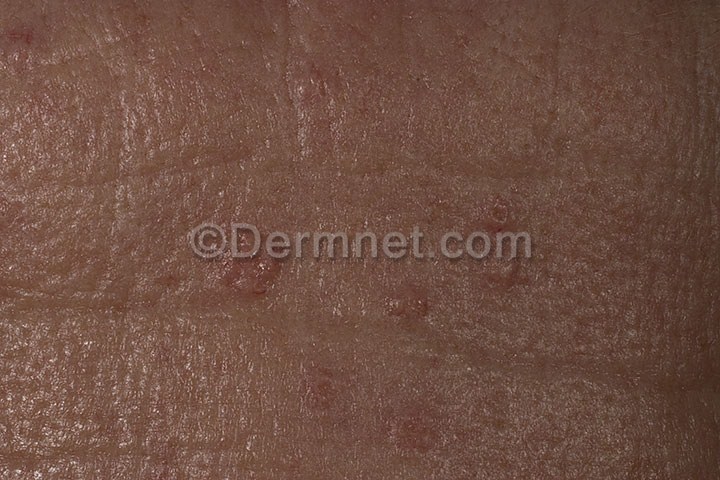
Disease: Seborrheic Keratoses and other Benign Tumors